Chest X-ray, AP view. Patient: 55 years old, sex F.
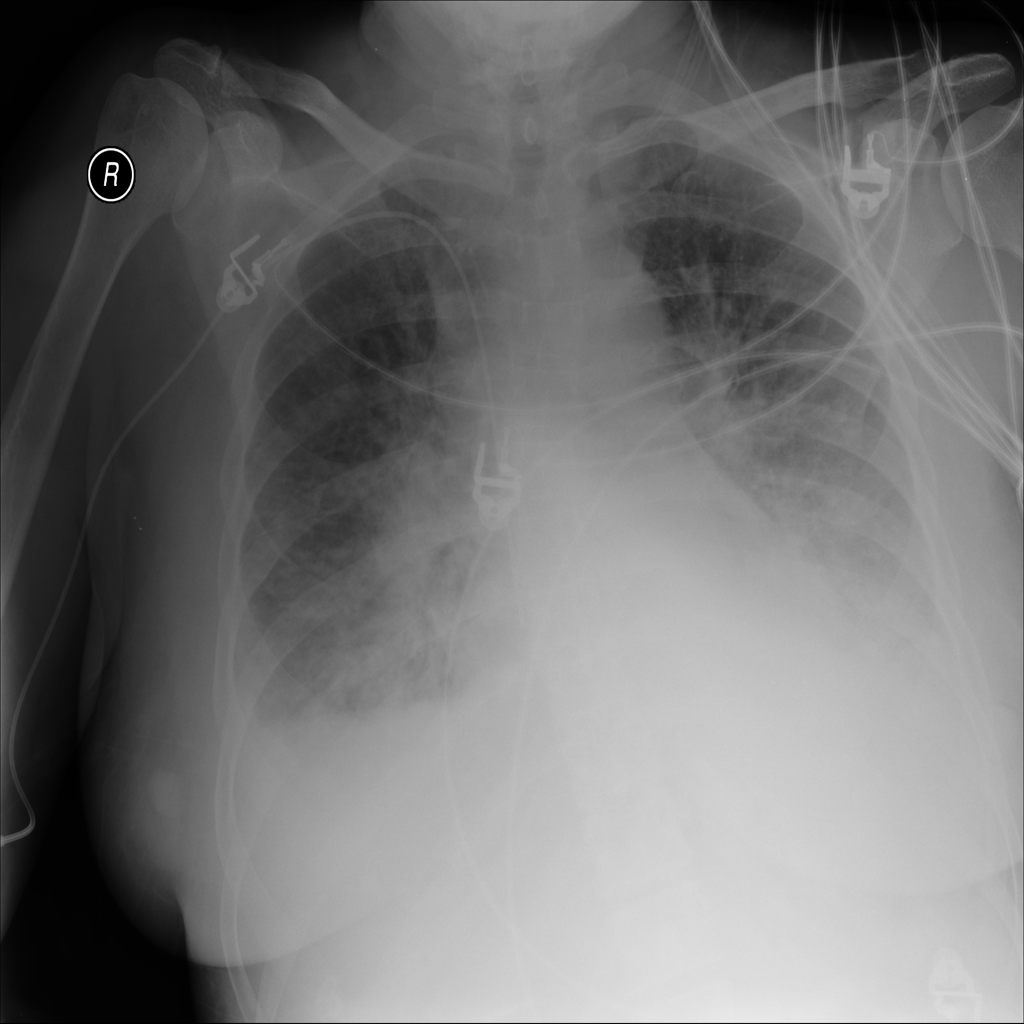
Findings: Edema, Effusion